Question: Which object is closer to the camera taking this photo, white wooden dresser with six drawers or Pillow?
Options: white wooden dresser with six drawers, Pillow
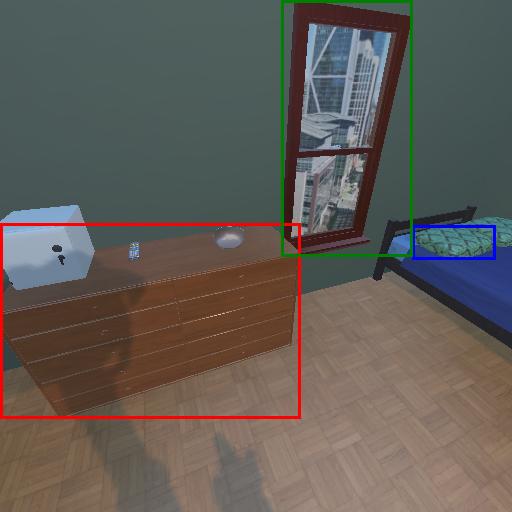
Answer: white wooden dresser with six drawers